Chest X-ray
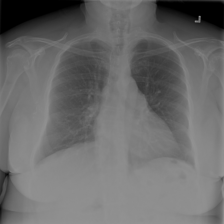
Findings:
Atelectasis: negative
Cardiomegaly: negative
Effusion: negative
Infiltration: positive
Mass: negative
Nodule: negative
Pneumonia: negative
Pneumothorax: negative
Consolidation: negative
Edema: negative
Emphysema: negative
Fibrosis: negative
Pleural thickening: negative
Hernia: negative